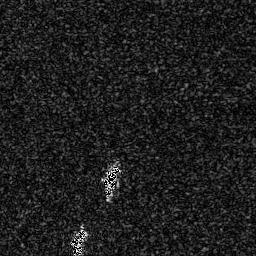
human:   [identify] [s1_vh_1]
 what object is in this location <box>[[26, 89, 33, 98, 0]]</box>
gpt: <ref>1 small ship at the bottom</ref>

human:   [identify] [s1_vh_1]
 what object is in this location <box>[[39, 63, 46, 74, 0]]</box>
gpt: <ref>1 small ship at the center</ref>